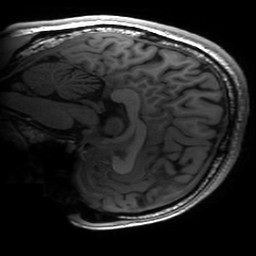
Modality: T1w
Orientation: sagittal
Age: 28
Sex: female
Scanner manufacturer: ge
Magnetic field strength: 3 T
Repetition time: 0.00724 s
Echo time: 0.0027 s